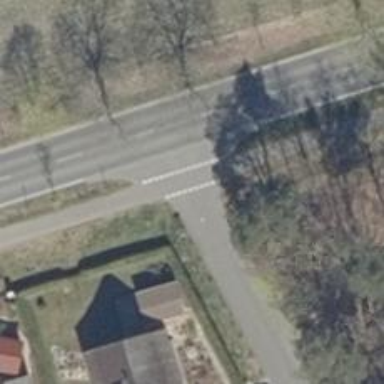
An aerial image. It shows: Smooth asphalt road in residential area.